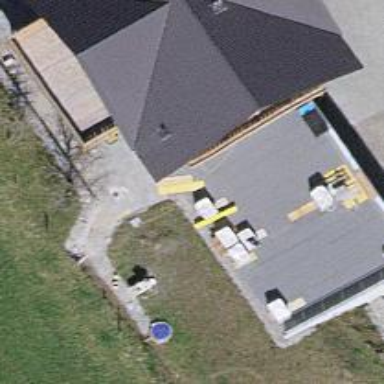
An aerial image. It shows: Building with ridged roof.